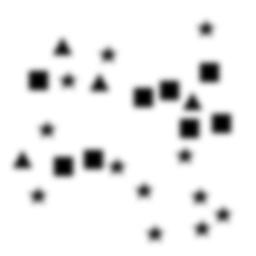
Squares: 8
Triangles: 4
Stars: 12
Total shapes: 24